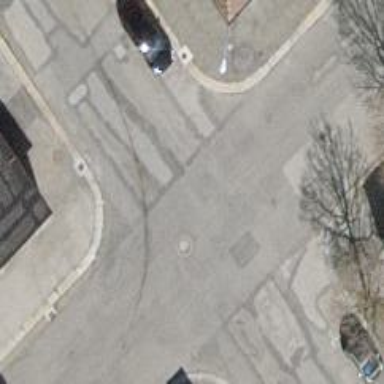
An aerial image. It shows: Residential road with asphalt surface. There are sidewalks on both sides with asphalt surface.